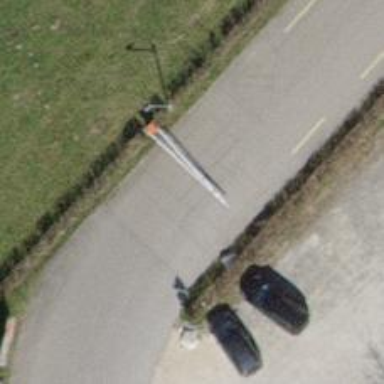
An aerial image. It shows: Lift gate barrier.